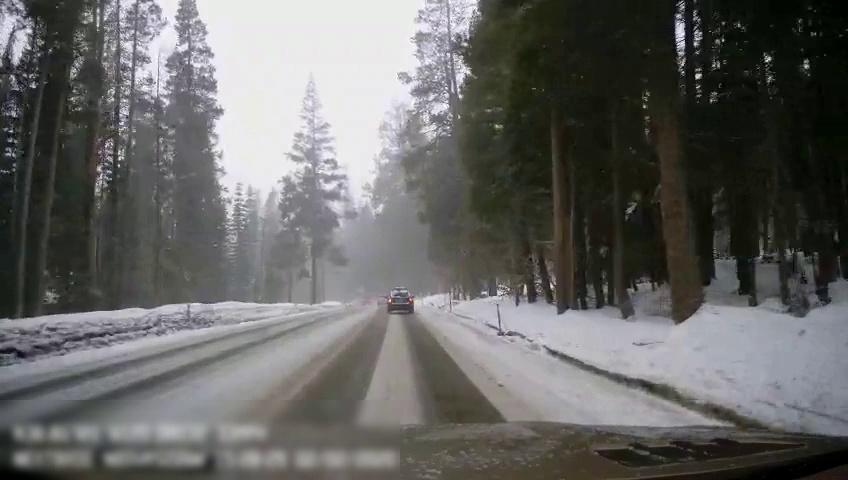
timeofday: Day
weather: Snowy
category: Drivable Space
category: Vehicles | Car
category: Vehicles | SUV